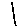
Label: line